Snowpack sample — Buffalo Mountain, Silverthorne, Colorado, USA (1/25/25, 10:11 AM MST)
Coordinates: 39.6222, -106.1139
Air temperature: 22 °F
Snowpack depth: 110 cm
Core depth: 10 cm
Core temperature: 46.4 °F
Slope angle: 12°, slope face: 102°
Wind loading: high
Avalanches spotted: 0
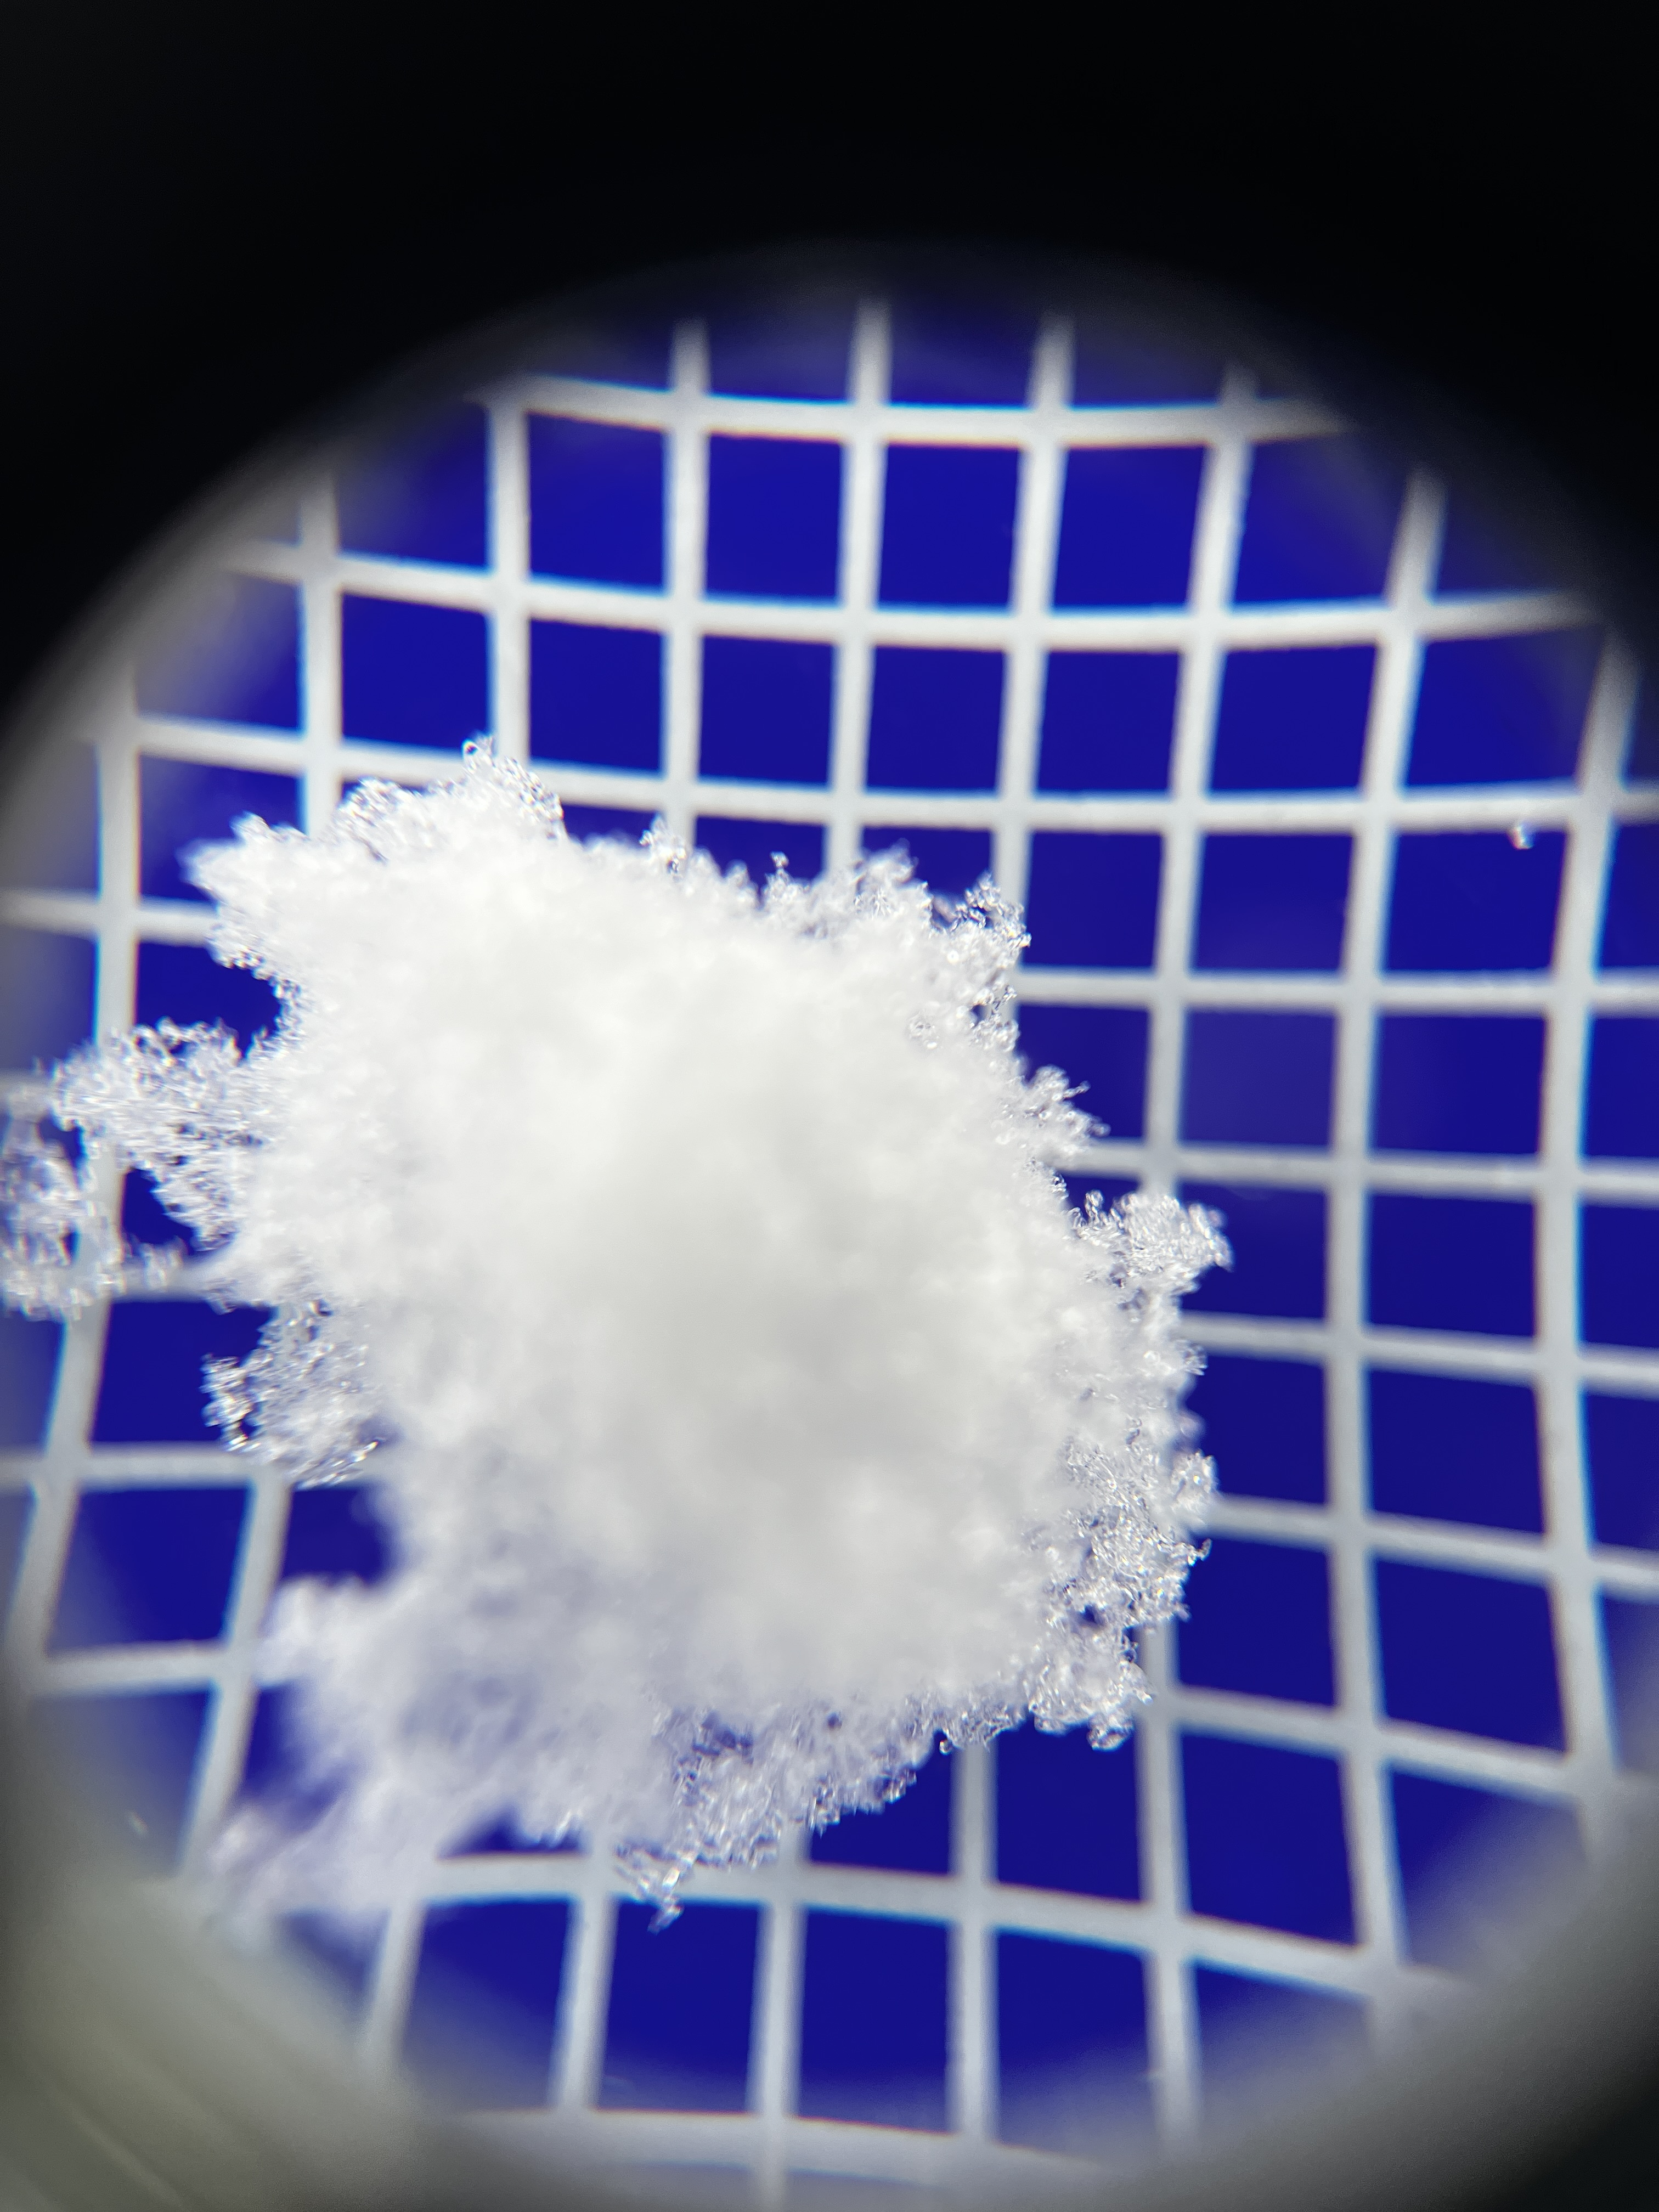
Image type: magnified_profile
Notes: No avalanches nearby, collected on the outskirts of a fire break 15 meters from the treeline, on way to Buffalo and Red Mountain